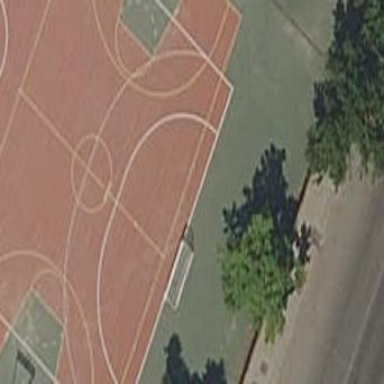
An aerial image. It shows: Basketball court on leisure land pitch.